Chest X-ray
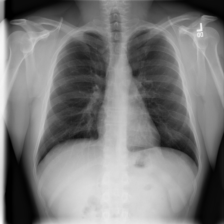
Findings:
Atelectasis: negative
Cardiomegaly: negative
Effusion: negative
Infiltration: negative
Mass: negative
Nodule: negative
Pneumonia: negative
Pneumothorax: negative
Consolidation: negative
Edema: negative
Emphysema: negative
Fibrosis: negative
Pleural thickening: negative
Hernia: negative